Question: Given a set with elements, I need to find all the partitions of that set where there are subsets of almost equal size.
For example, for a set with 7 elements and 3 subsets I only want partitions where there are two subsets with 2 elements each and one subset with 3 elements. I do not want a partition that has subsets with 1, 2, and 4 elements.
Put another way, there are <URL> partitions that are made up subsets with 2/2/3 elements:

In reality is around 35, which means that there are approximately 2.81 * 10 partitions, "only" <URL>. As such, I can't possibly calculate them all and wade through to find the ones that I want.
(Not the number of partitions, but that actual members in each sub-set for each partition.)
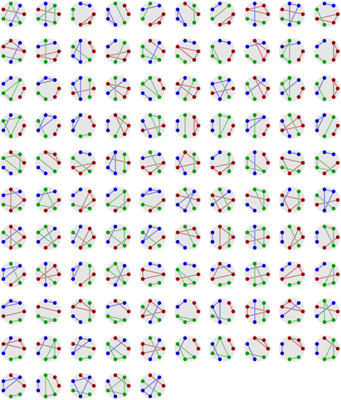
Answer: Here's a good way to do it, generating all possibilities only once by taking care of keeping them sorted, as well as a quick way to calculate lazily the number of answers:
'''
def enum(n, k)
# Pick smaller_size items from the list, repeat smaller_n times
# then pick larger_size items from the list, repeat larger_n times.
smaller_n = n.div k
larger_times = n % k
smaller_times = k - larger_times
larger_n = smaller_n + 1
return to_enum(:enum, n, k) { calc_size(n, smaller_n, smaller_times, larger_n, larger_times) } unless block_given?
all = [*1..n]
# split all into one subset to group with the smaller_n and another
# to group with the larger_n.
all.combination(smaller_n * smaller_times).each do |smaller|
larger = all - smaller
subdivide(smaller, smaller_n) do |small|
subdivide(larger, larger_n) do |large|
yield [*small, *large]
end
end
end
end
# Subdivides elems into groups of n, keeping the elements sorted
# and generating only the sorted such combinations.
def subdivide(elems, n)
return yield [] if elems.empty?
# No choice for the first element, because we want to keep things sorted.
first, *rest = elems
rest.combination(n - 1).each do |comb|
remain = rest - comb
subdivide(remain, n) do |sub|
yield [[first, *comb], *sub]
end
end
end
def calc_size(n, smaller_n, smaller_times, larger_n, larger_times)
all = [
smaller_times.times.map do |i|
Array.new(n - i*smaller_n).combination(smaller_n)
end,
larger_times.times.map do |i|
Array.new(n - smaller_times*smaller_n - i*larger_n).combination(larger_n)
end
]
# Multiply everything, but divide by the number of symmetries, because
# we don't want to distinguish (1,2), (3,4), ... from (3,4), (1,2), ...
all.map do |enums|
enums.map(&:size).inject(1, :*) / enums.permutation.size
end.inject(:*)
end
p enum(7, 3).size # => 105 (instant)
p enum(7, 3).first(5) # => [[[1, 2], [3, 4], [5, 6, 7]],
# [[1, 3], [2, 4], [5, 6, 7]],
# [[1, 4], [2, 3], [5, 6, 7]],
# [[1, 2], [3, 5], [4, 6, 7]],
# [[1, 3], [2, 5], [4, 6, 7]]]
p enum(7, 3).count # => 105 (quick)
p enum(35, 3).size # => 564121960420200 (instant)
p enum(35, 3).first(2) # => [[[1..11], [12..23], [24..35]],
# [[1..11], [12..22, 24], [23, 25..35]]]
p enum(35, 3).count # => will take forever, should return 564121960420200
'''
: Just for kicks, this can also calculate the size lazily by building some enumerators and using 'size', without iterating through them. This will work in Ruby 2.0+ only though, as it require <URL>.
For added fun:
'''
require 'with_progress'
enum(16, 3).with_progress.count # => enjoy!
'''